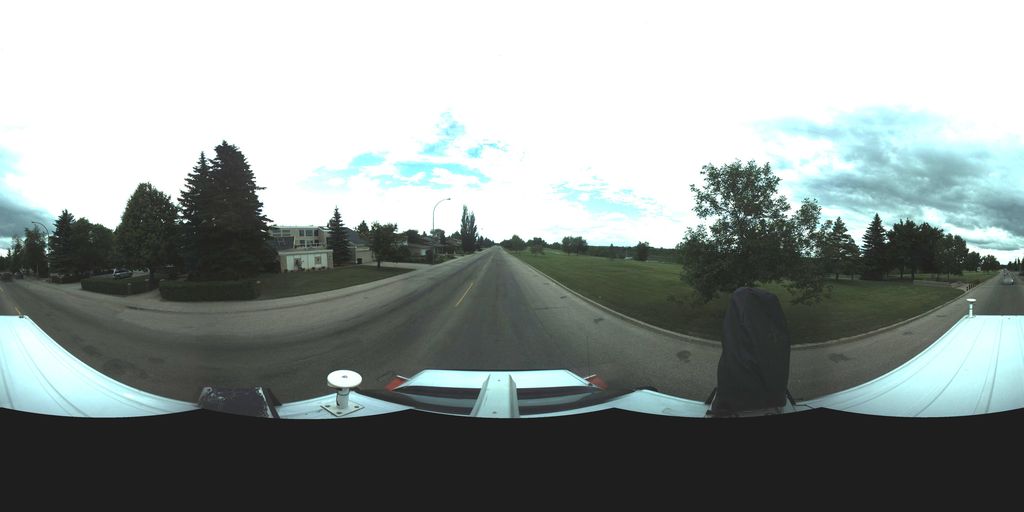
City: saskatoon